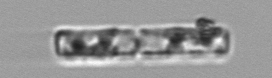
Label: Guinardia_delicatula